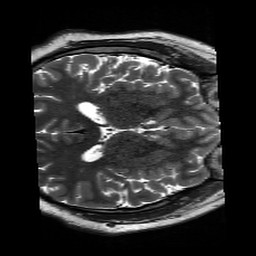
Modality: T2w
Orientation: axial
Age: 21
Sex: male